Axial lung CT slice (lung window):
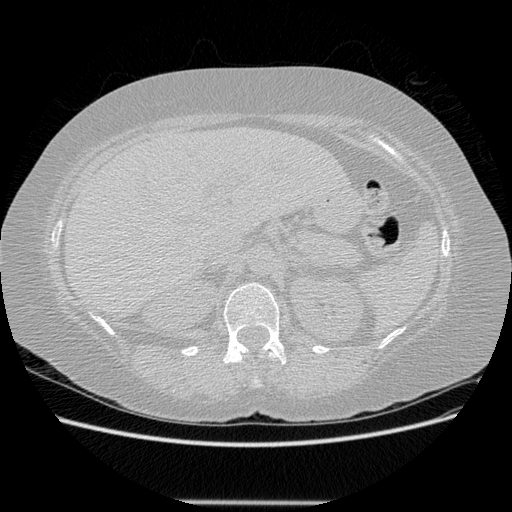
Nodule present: no